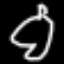
Label: frog